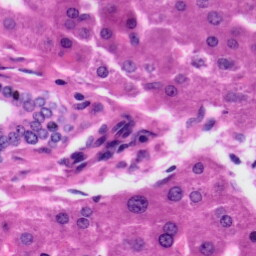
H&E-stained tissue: Liver